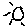
Label: sun